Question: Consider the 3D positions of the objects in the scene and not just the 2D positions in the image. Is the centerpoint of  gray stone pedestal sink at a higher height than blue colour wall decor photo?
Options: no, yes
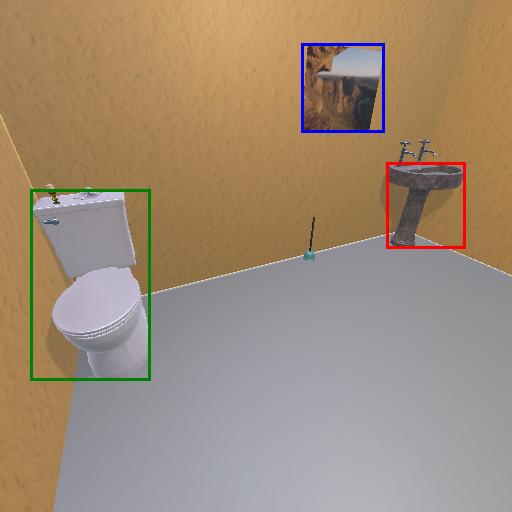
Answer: no